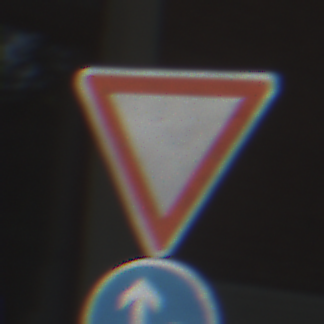
Verkehrszeichen: VorfahrtGewaehren
Zusatzzeichen unten: VorgeschriebeneFahrtrichtungGeradeausOderRechts
Umgebung: Outdoor, Suburban
Tageszeit: Midday
Wetter: Clear
Licht: Natural
Jahreszeit: NotSpecified
Kontrast: HighContrast